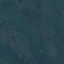
Land use / land cover class: Forest